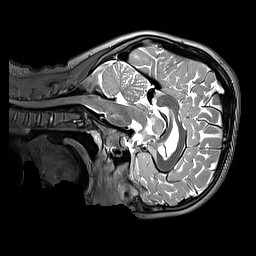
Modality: T2w
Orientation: sagittal
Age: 11
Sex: male
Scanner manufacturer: siemens
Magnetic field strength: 3 T
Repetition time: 3.2 s
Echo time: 0.408 s